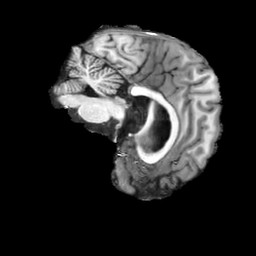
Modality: T1w
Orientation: sagittal
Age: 41
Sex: male
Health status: ill